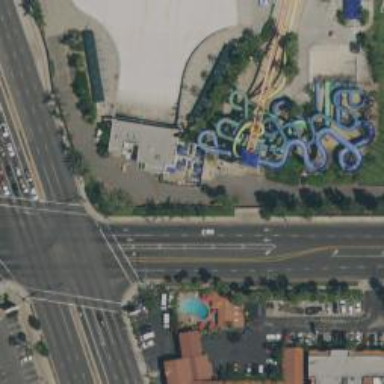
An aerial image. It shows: Water slide attraction.